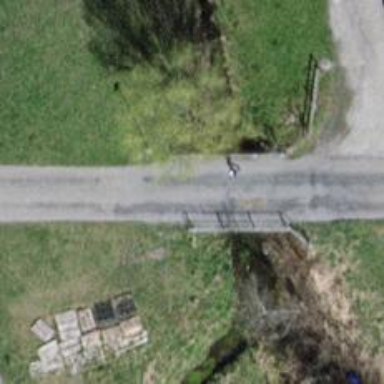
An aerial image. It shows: Unclassified road with asphalt surface is on bridge.